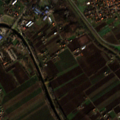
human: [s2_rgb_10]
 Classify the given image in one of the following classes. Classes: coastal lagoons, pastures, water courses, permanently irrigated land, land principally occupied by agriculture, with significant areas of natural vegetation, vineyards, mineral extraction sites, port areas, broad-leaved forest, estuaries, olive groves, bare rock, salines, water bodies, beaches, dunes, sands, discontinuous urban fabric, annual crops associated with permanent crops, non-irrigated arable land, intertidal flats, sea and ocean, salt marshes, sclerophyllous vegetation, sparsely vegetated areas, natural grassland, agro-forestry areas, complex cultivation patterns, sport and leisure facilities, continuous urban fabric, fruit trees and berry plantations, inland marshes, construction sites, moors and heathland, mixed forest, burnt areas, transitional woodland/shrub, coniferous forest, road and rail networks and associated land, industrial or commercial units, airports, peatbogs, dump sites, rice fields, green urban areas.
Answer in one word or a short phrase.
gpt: discontinuous urban fabric, non-irrigated arable land, complex cultivation patterns, broad-leaved forest